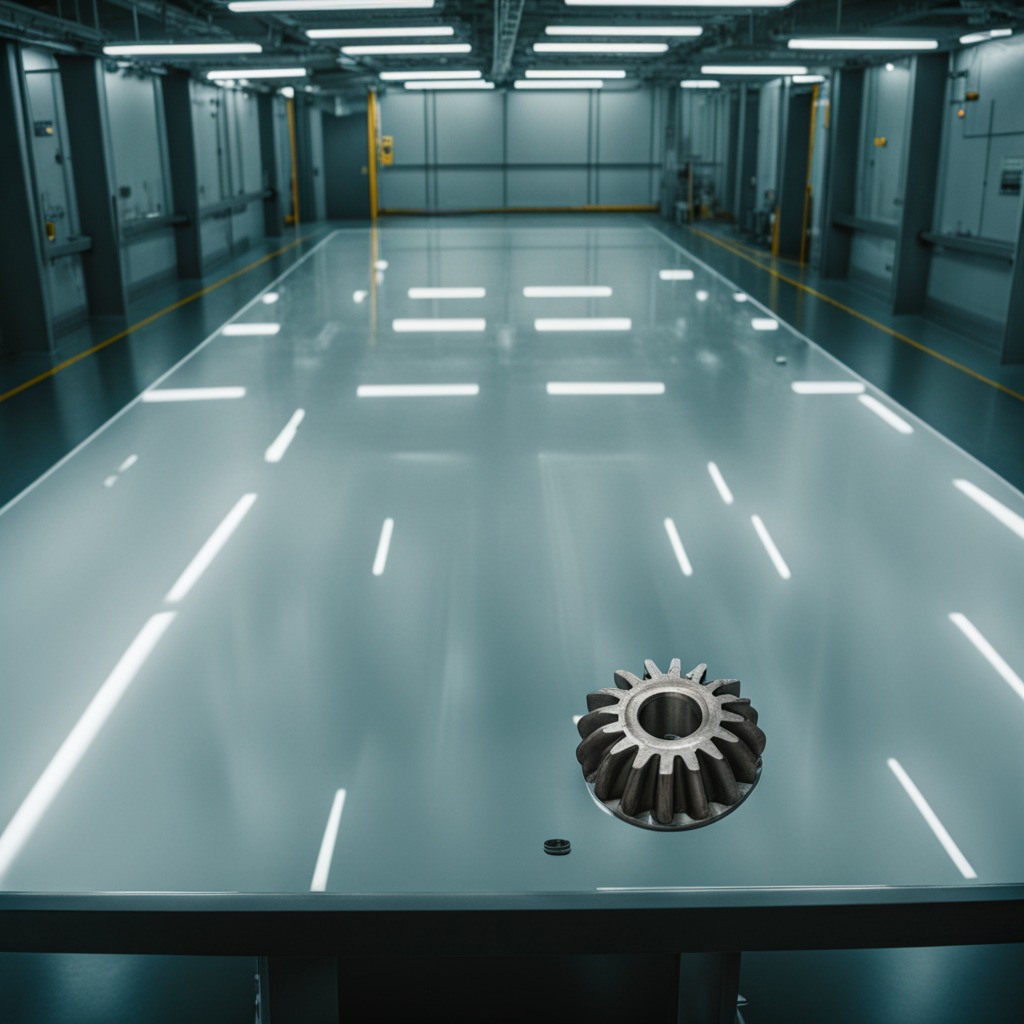
A steel gear with teeth is lying on a high-gloss table in a ship maintenance bay industrial lighting.